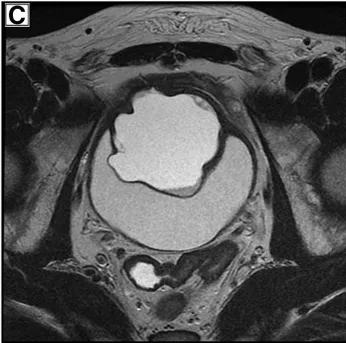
T2 weighted ax FrFSE MRI scan.
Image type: radiology (mri)